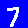
Digit: 7